Question: I need to update a variable in a View Controller and I need to do that from a Tab Bar Controller.
See image below:

I have tried so many different code but, since i implemented a Navigation Controller in between, none of them is working.
Code1
'''
let myVC:MyViewController = self.viewControllers?[0] as MyViewController
myVC.x = "marco"
'''
Code2
'''
var storyboard : UIStoryboard = UIStoryboard(name: "Main", bundle: nil)
var myVC:MyViewController = storyboard.instantiateViewControllerWithIdentifier("view2") as MyViewController
myVC.x = "marco"
'''
Code3
'''
let myInstance:MyViewController = MyViewController()
myInstance.x = "marco"
'''
But none of them is working.
Help please
Thank you very much
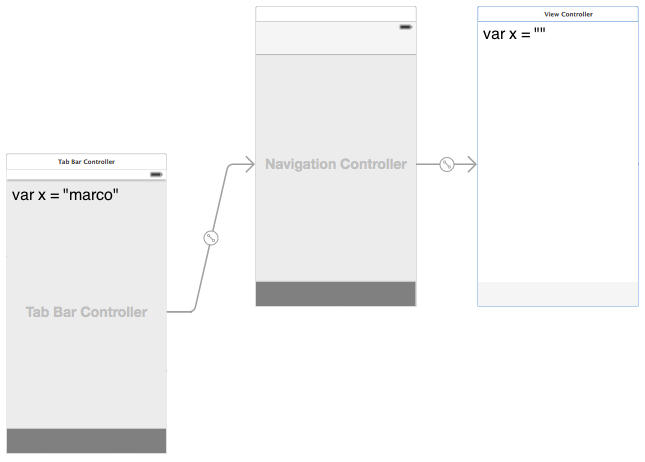
Answer: You need to follow the view controller hierarchy from your tab bar controller down to your custom view controller, like this:
> Tab bar controller (self) -> navigation controller -> custom view controller
We want to get the tab bar controller's first view controller (a navigation controller), and then get that navigation controller's first view controller. In code, you can do it this way:
'''
let myVC = (self.viewControllers?[0] as UINavigationController).viewControllers[0] as MyViewController
myVC.x = "marco"
'''
Note that this is brittle, and will fail if you change the hierarchy at all.